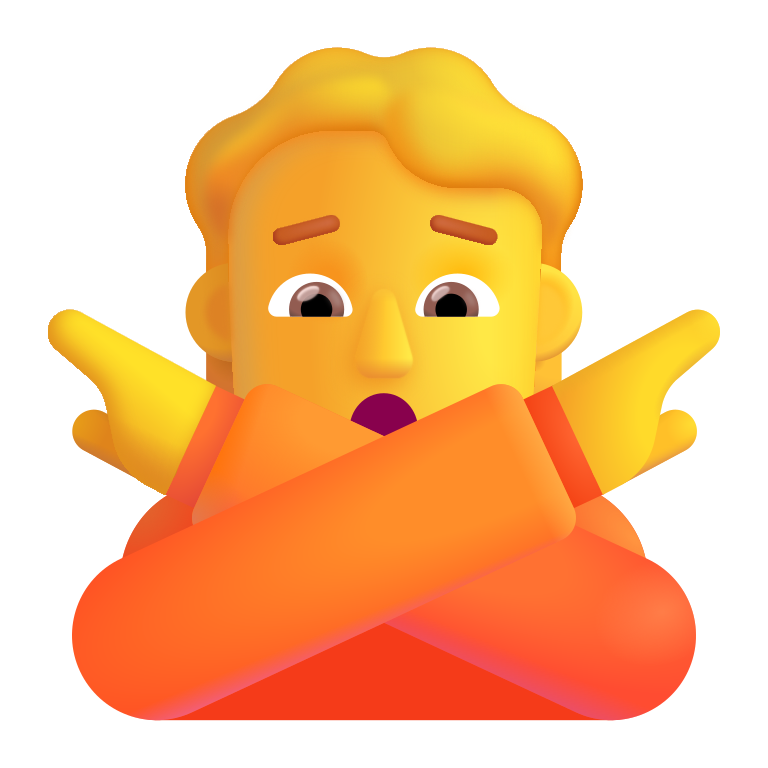
person gesturing no color default